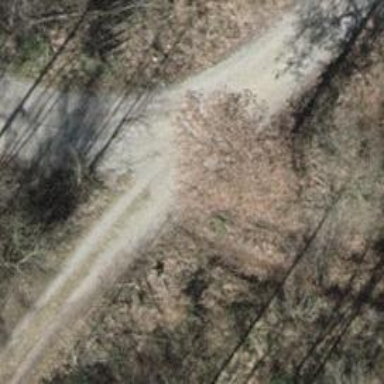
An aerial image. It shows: Unpaved track with grade2 tracktype.